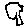
Label: tree